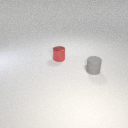
small gray rubber cylinder to the right of small red metal cylinder